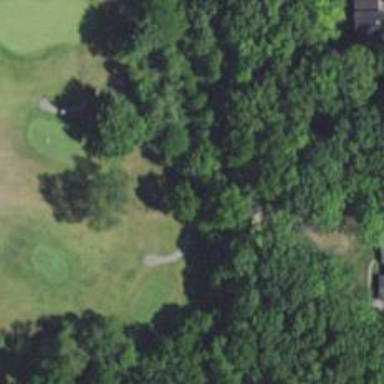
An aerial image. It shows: Path for both roads and golfers.